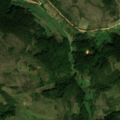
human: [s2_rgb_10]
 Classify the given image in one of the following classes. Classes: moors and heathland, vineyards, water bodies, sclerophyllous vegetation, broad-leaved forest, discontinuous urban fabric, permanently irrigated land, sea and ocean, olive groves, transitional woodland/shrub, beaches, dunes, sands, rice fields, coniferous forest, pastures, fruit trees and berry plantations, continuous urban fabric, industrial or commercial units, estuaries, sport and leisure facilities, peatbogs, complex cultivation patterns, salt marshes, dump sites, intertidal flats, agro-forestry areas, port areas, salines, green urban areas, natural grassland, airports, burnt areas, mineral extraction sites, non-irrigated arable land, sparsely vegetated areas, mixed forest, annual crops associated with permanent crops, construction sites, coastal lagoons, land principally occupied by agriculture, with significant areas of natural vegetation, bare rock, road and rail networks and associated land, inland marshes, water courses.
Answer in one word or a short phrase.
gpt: complex cultivation patterns, land principally occupied by agriculture, with significant areas of natural vegetation, broad-leaved forest, natural grassland, transitional woodland/shrub